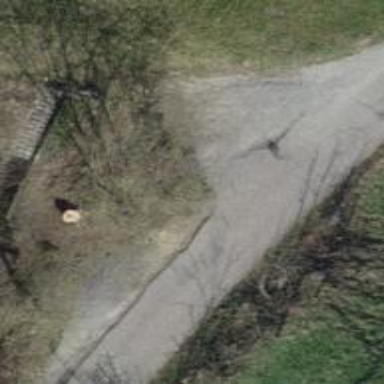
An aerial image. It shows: Bench for seating.